Question: I'm using IBOutlet Collection where all the buttons will pop another VC, how do I link multiple button to the same VC?
<URL>
[
I've tried ctrl and drag selected buttons to the new VC but only one button connects
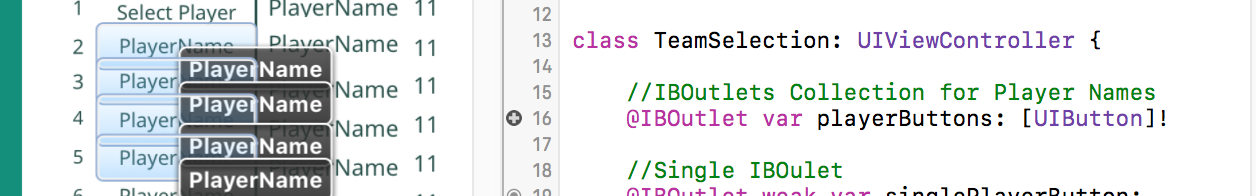
Answer: You should make an 'IBAction' in your code (dragging from one of the buttons to your code) and then inside that function call 'self?.present(toVC, animated: true, completion: nil)' (fill in what you need)
once you've done that, just drag from the dot (next to the function) to your buttons.